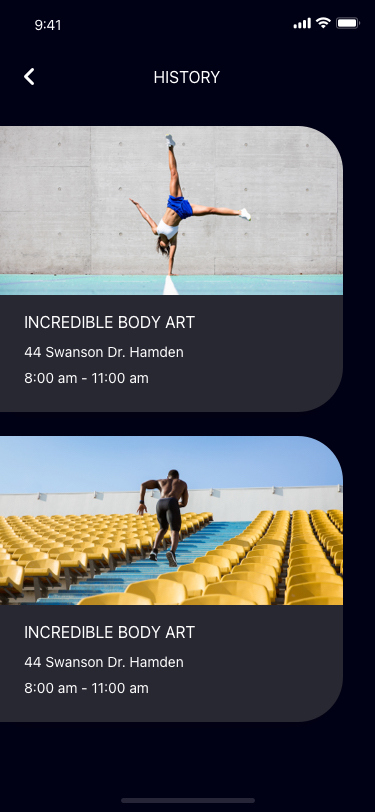
Text in this UI design:
HISTORY
INCREDIBLE BODY ART
44 Swanson Dr. Hamden
8:00 am - 11:00 am
INCREDIBLE BODY ART
44 Swanson Dr. Hamden
8:00 am - 11:00 am